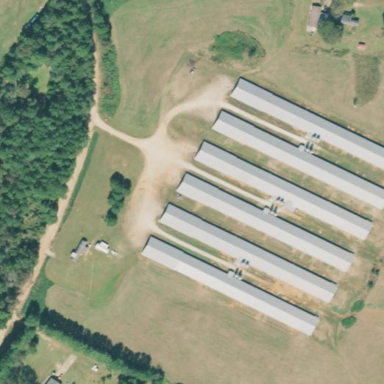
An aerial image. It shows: Poultry house.